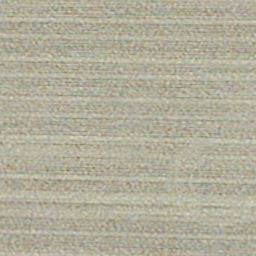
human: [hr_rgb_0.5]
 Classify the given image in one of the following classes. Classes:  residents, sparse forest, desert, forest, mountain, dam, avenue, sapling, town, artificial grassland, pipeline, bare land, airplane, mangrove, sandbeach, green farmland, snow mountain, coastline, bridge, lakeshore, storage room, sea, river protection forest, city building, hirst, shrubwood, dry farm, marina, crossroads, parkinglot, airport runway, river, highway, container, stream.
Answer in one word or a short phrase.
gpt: dry farm